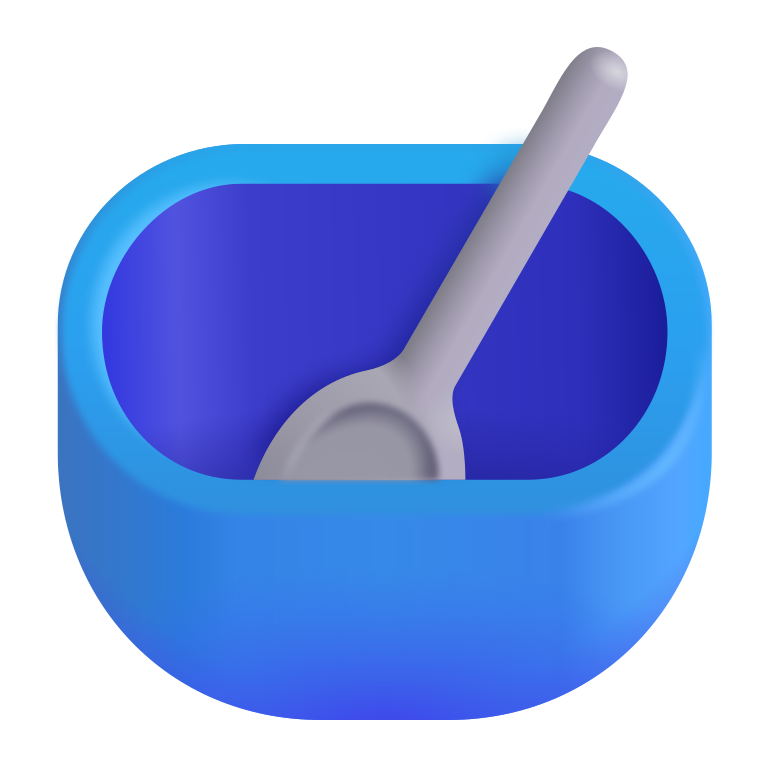
bowl with spoon color